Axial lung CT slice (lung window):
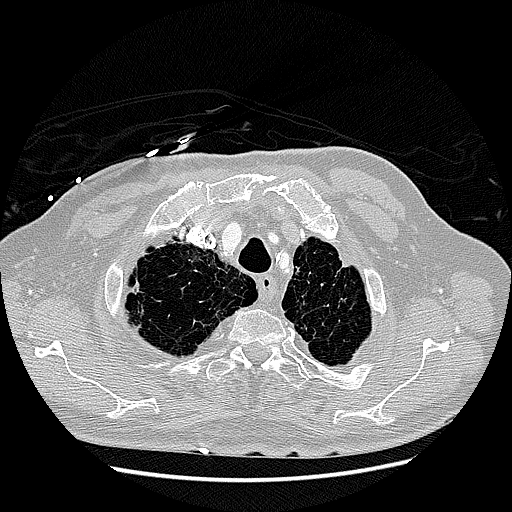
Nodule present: no